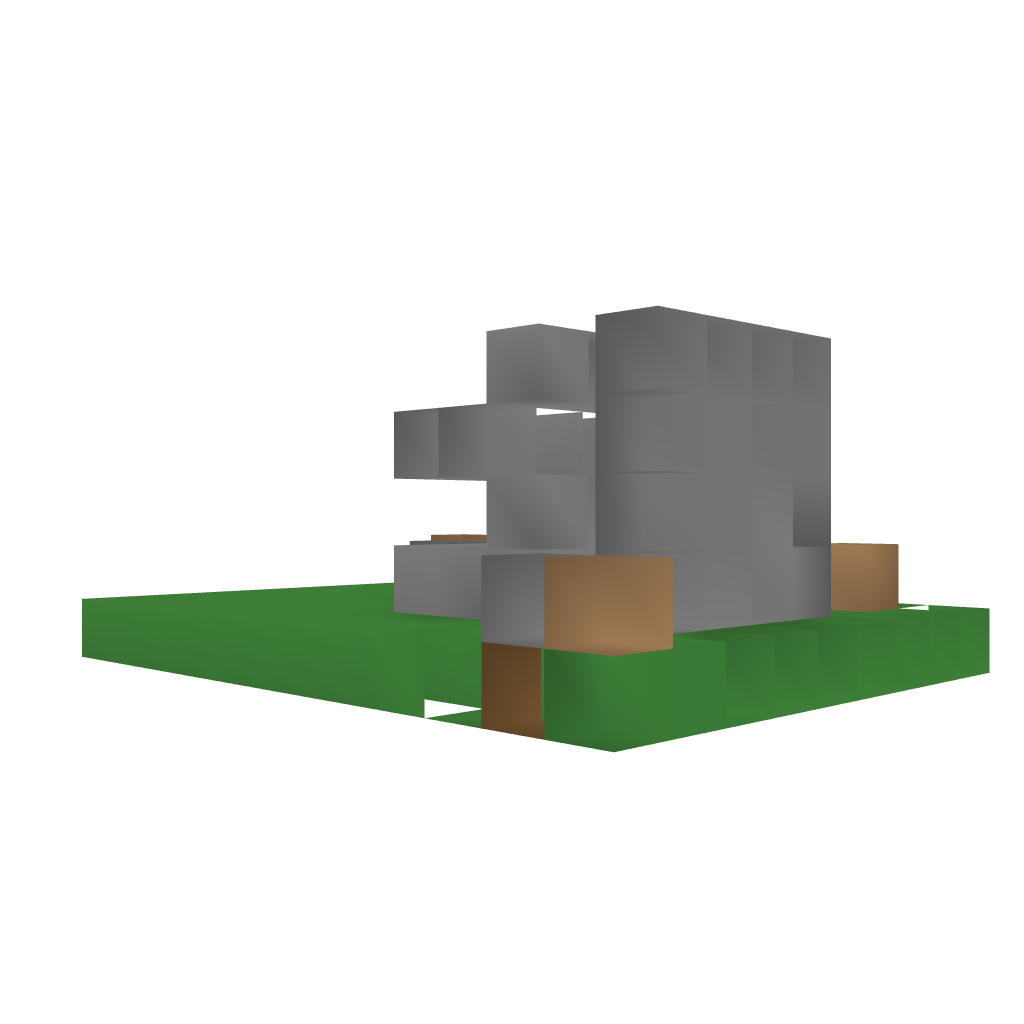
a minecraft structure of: Achievement Hunter Slice Of Hell bad low quality